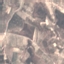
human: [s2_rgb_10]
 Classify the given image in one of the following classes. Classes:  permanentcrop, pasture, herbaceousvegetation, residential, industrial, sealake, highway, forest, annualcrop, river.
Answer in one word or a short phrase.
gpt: PermanentCrop